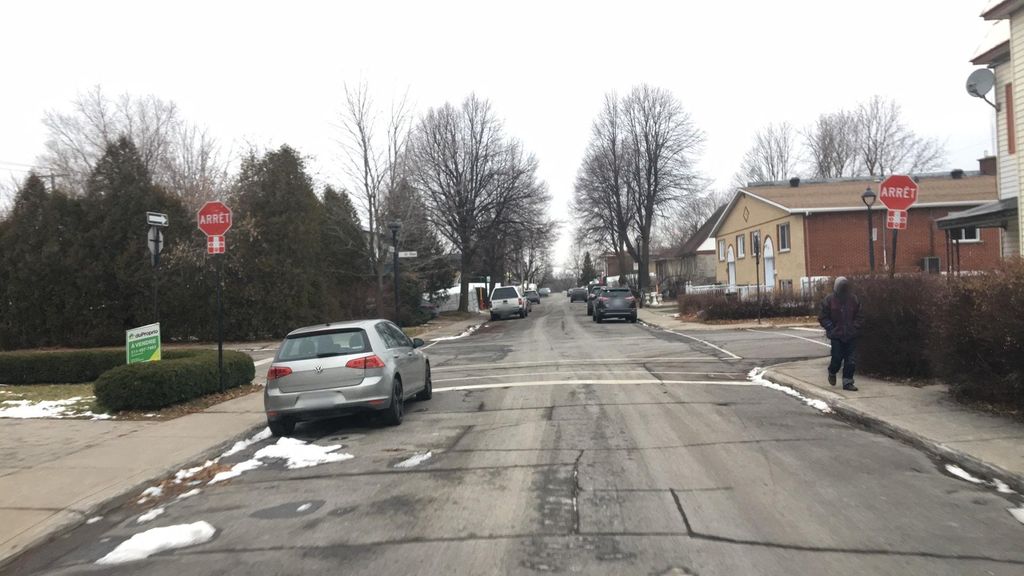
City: montreal